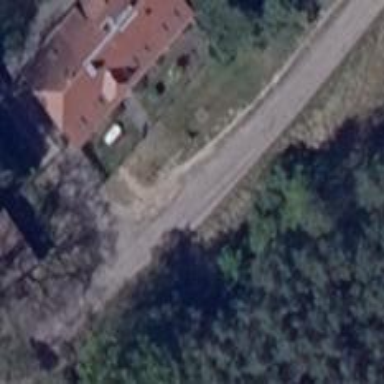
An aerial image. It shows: Dirt track road with grade3 tracktype.